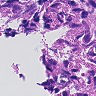
Metastatic tissue present: yes